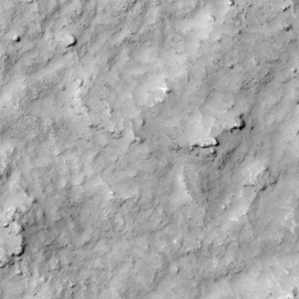
Label: non_frost